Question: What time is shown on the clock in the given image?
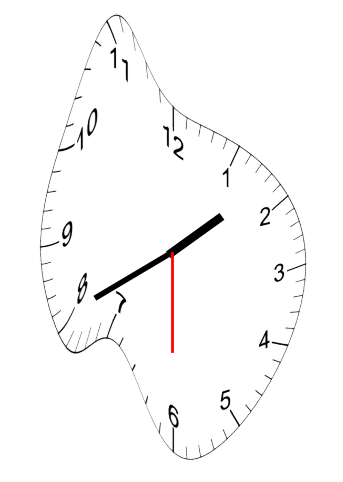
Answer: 01:40:30